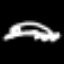
Label: squiggle